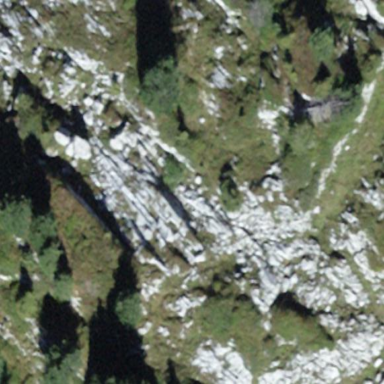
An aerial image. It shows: Landscape of bare rock.